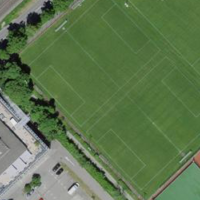
EUNIS habitat code: 53
Species observed at this site:
Ranunculus repens